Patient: sex F, age 68
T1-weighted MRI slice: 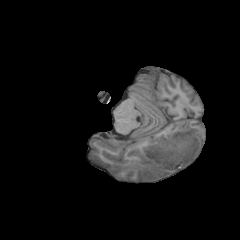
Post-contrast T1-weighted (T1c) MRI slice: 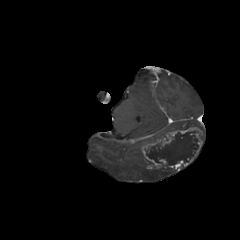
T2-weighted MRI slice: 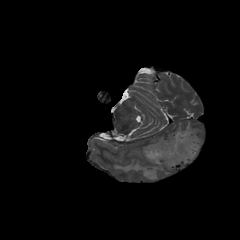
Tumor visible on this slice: yes
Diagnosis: Glioblastoma, IDH-wildtype
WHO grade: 4